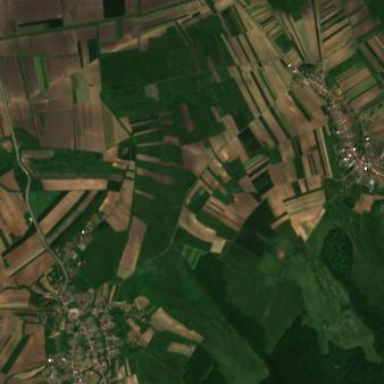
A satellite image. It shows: Picturesque farmland scene.